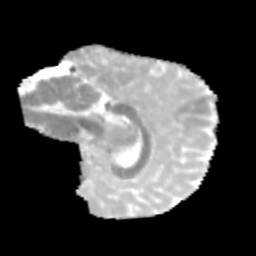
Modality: MD
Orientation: sagittal
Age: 12
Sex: male
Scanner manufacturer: siemens
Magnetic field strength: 3 T
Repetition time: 3.8 s
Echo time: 0.07 s